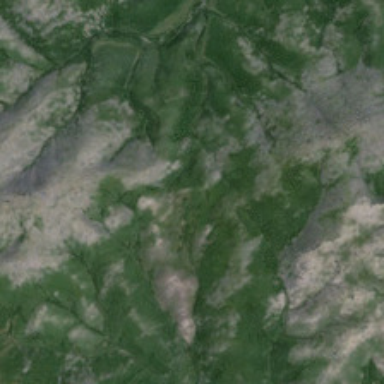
Some part of the mountain is covered by vegetations while others are bare .